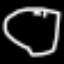
Label: clock